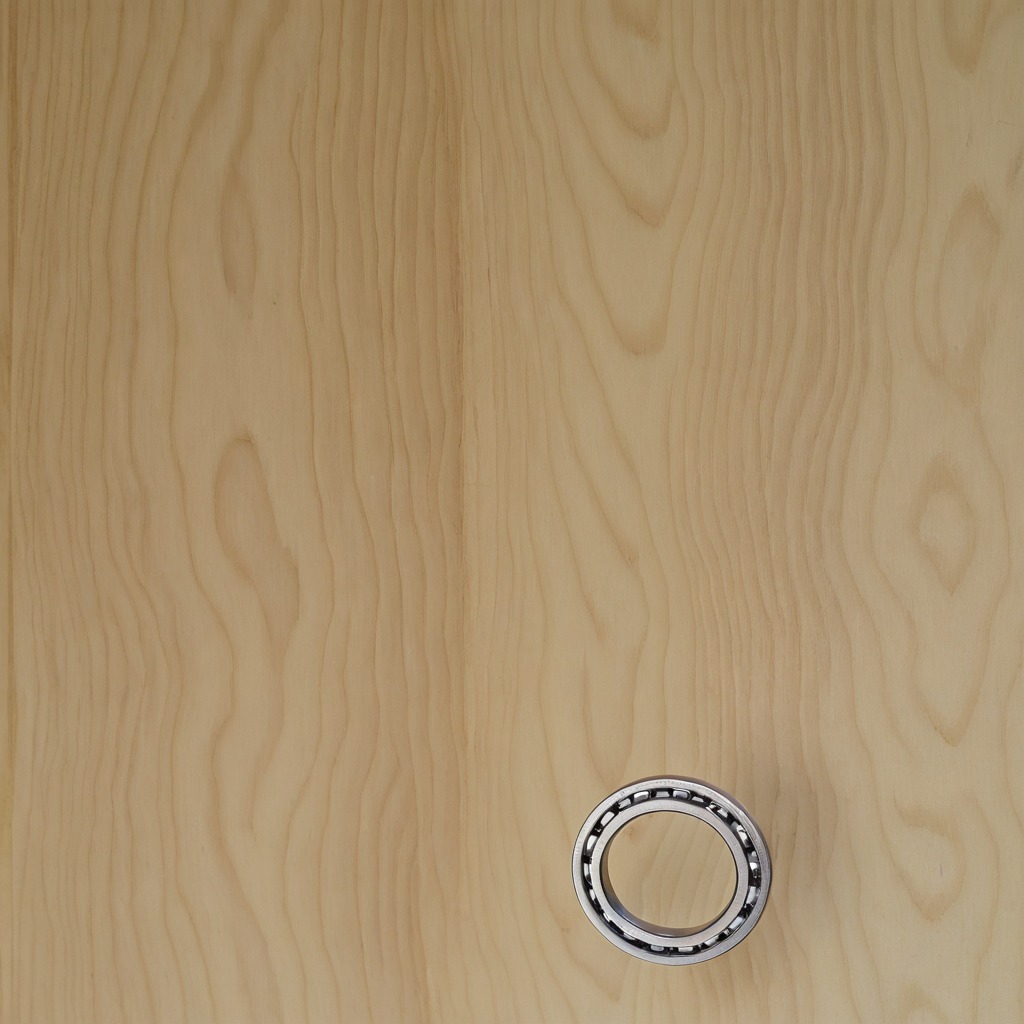
A metal ball bearing is lying on the plywood surface in a paint workshop lit by afternoon window light.